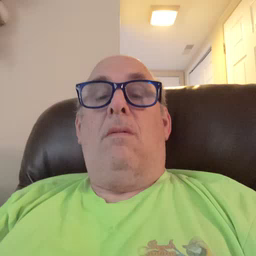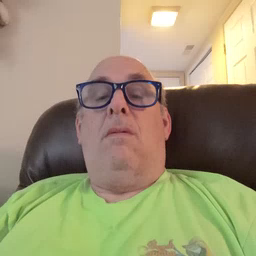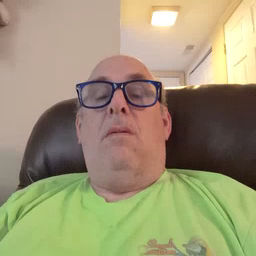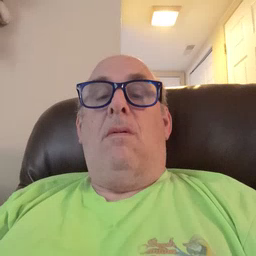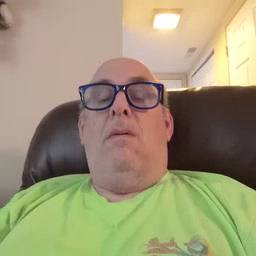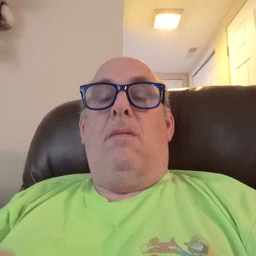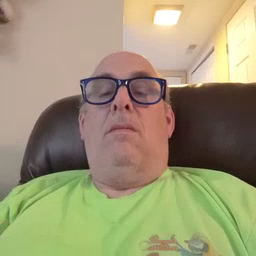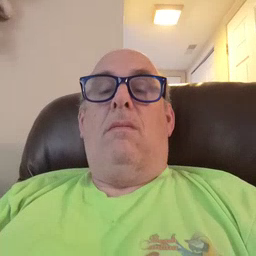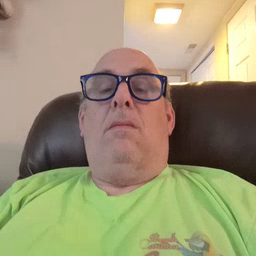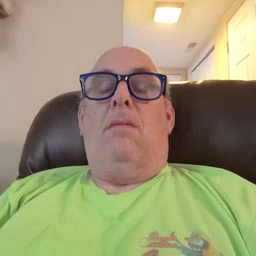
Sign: puzzle